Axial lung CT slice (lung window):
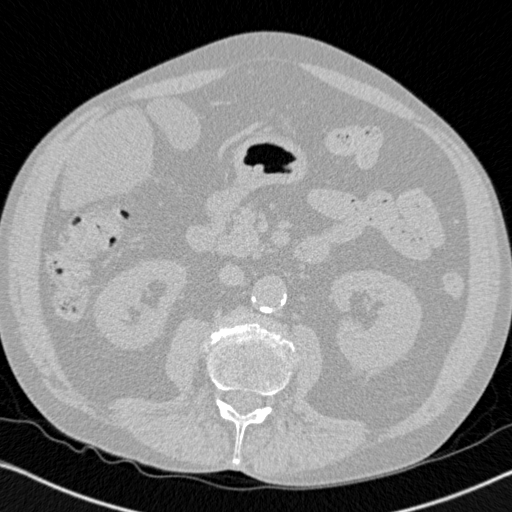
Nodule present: no